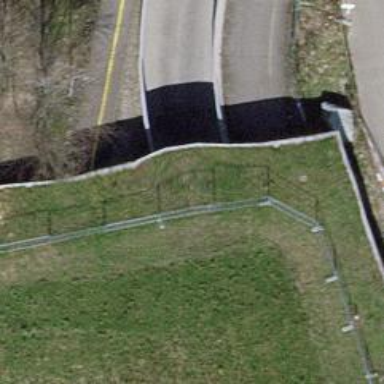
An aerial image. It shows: Parking aisle road that goes through tunnel.